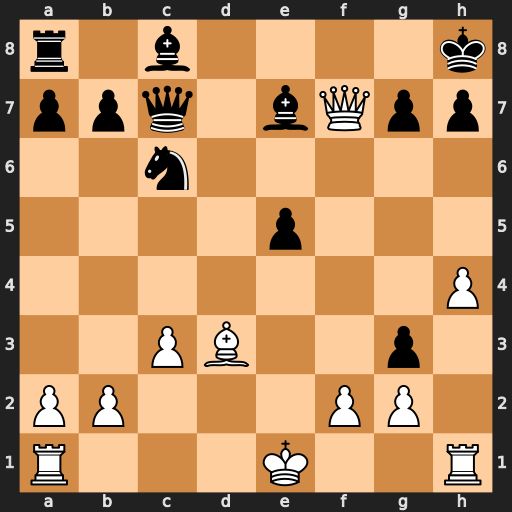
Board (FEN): r1b4k/ppq1bQpp/2n5/4p3/7P/2PB2p1/PP3PP1/R3K2R
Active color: w
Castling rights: KQ
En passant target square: -
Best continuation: Qe8+ Bf8 Qxf8#